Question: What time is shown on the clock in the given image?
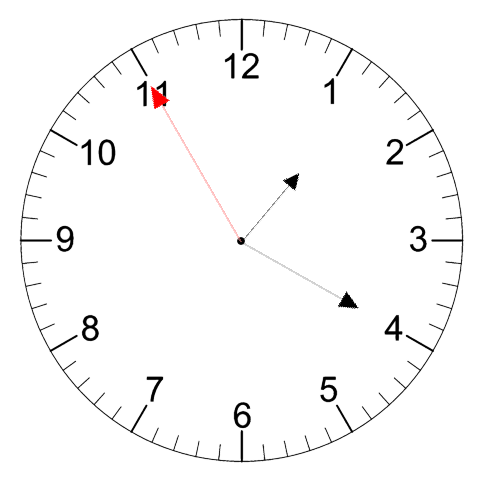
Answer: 01:19:55